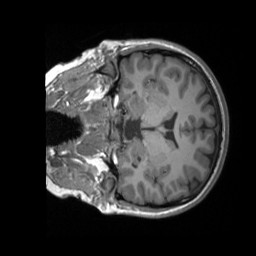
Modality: T1w
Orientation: coronal